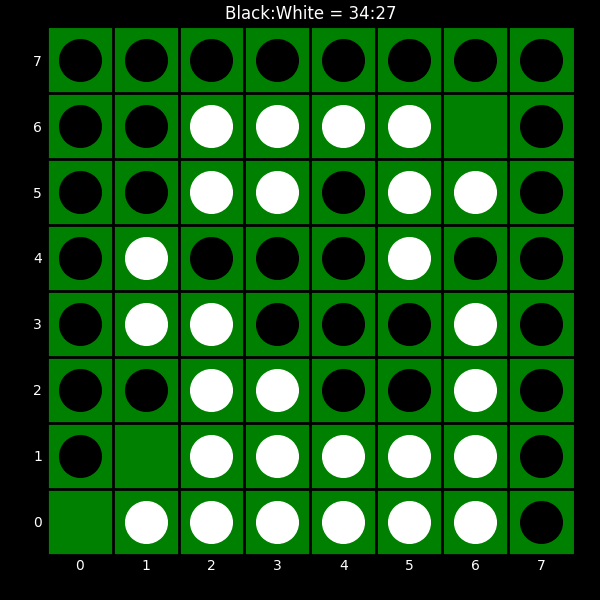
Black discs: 34
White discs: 27